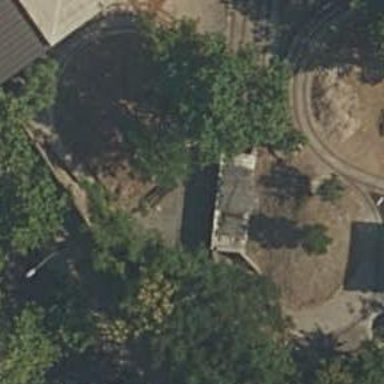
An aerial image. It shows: Miniature railway tunnel.